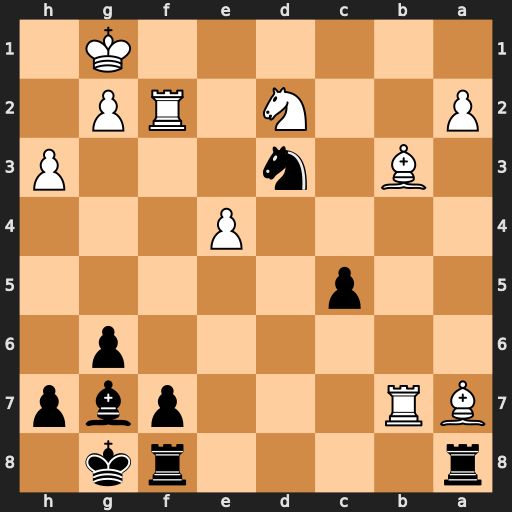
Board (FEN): r4rk1/BR3pbp/6p1/2p5/4P3/1B1n3P/P2N1RP1/6K1
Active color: b
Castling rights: -
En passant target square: -
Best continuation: Bd4